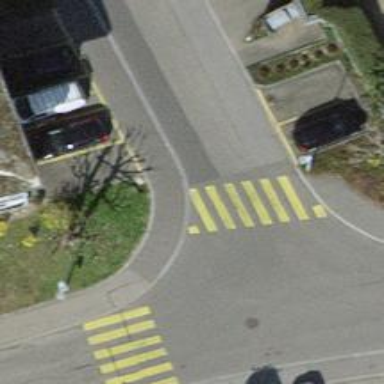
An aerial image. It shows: Asphalt footway with uncontrolled crossing and markings.